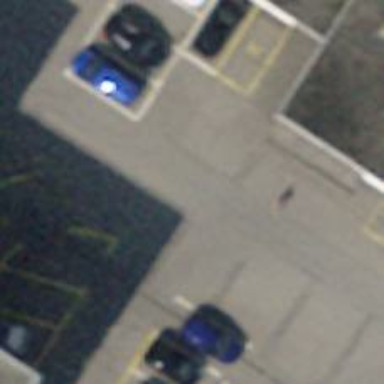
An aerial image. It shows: Parking aisle designated as service road.